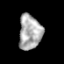
Tissue: prostate
Cell type: T cells
Senescence score: 0.3358
Nuclear area (px): 765
Mean DAPI intensity: 173.473